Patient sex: M
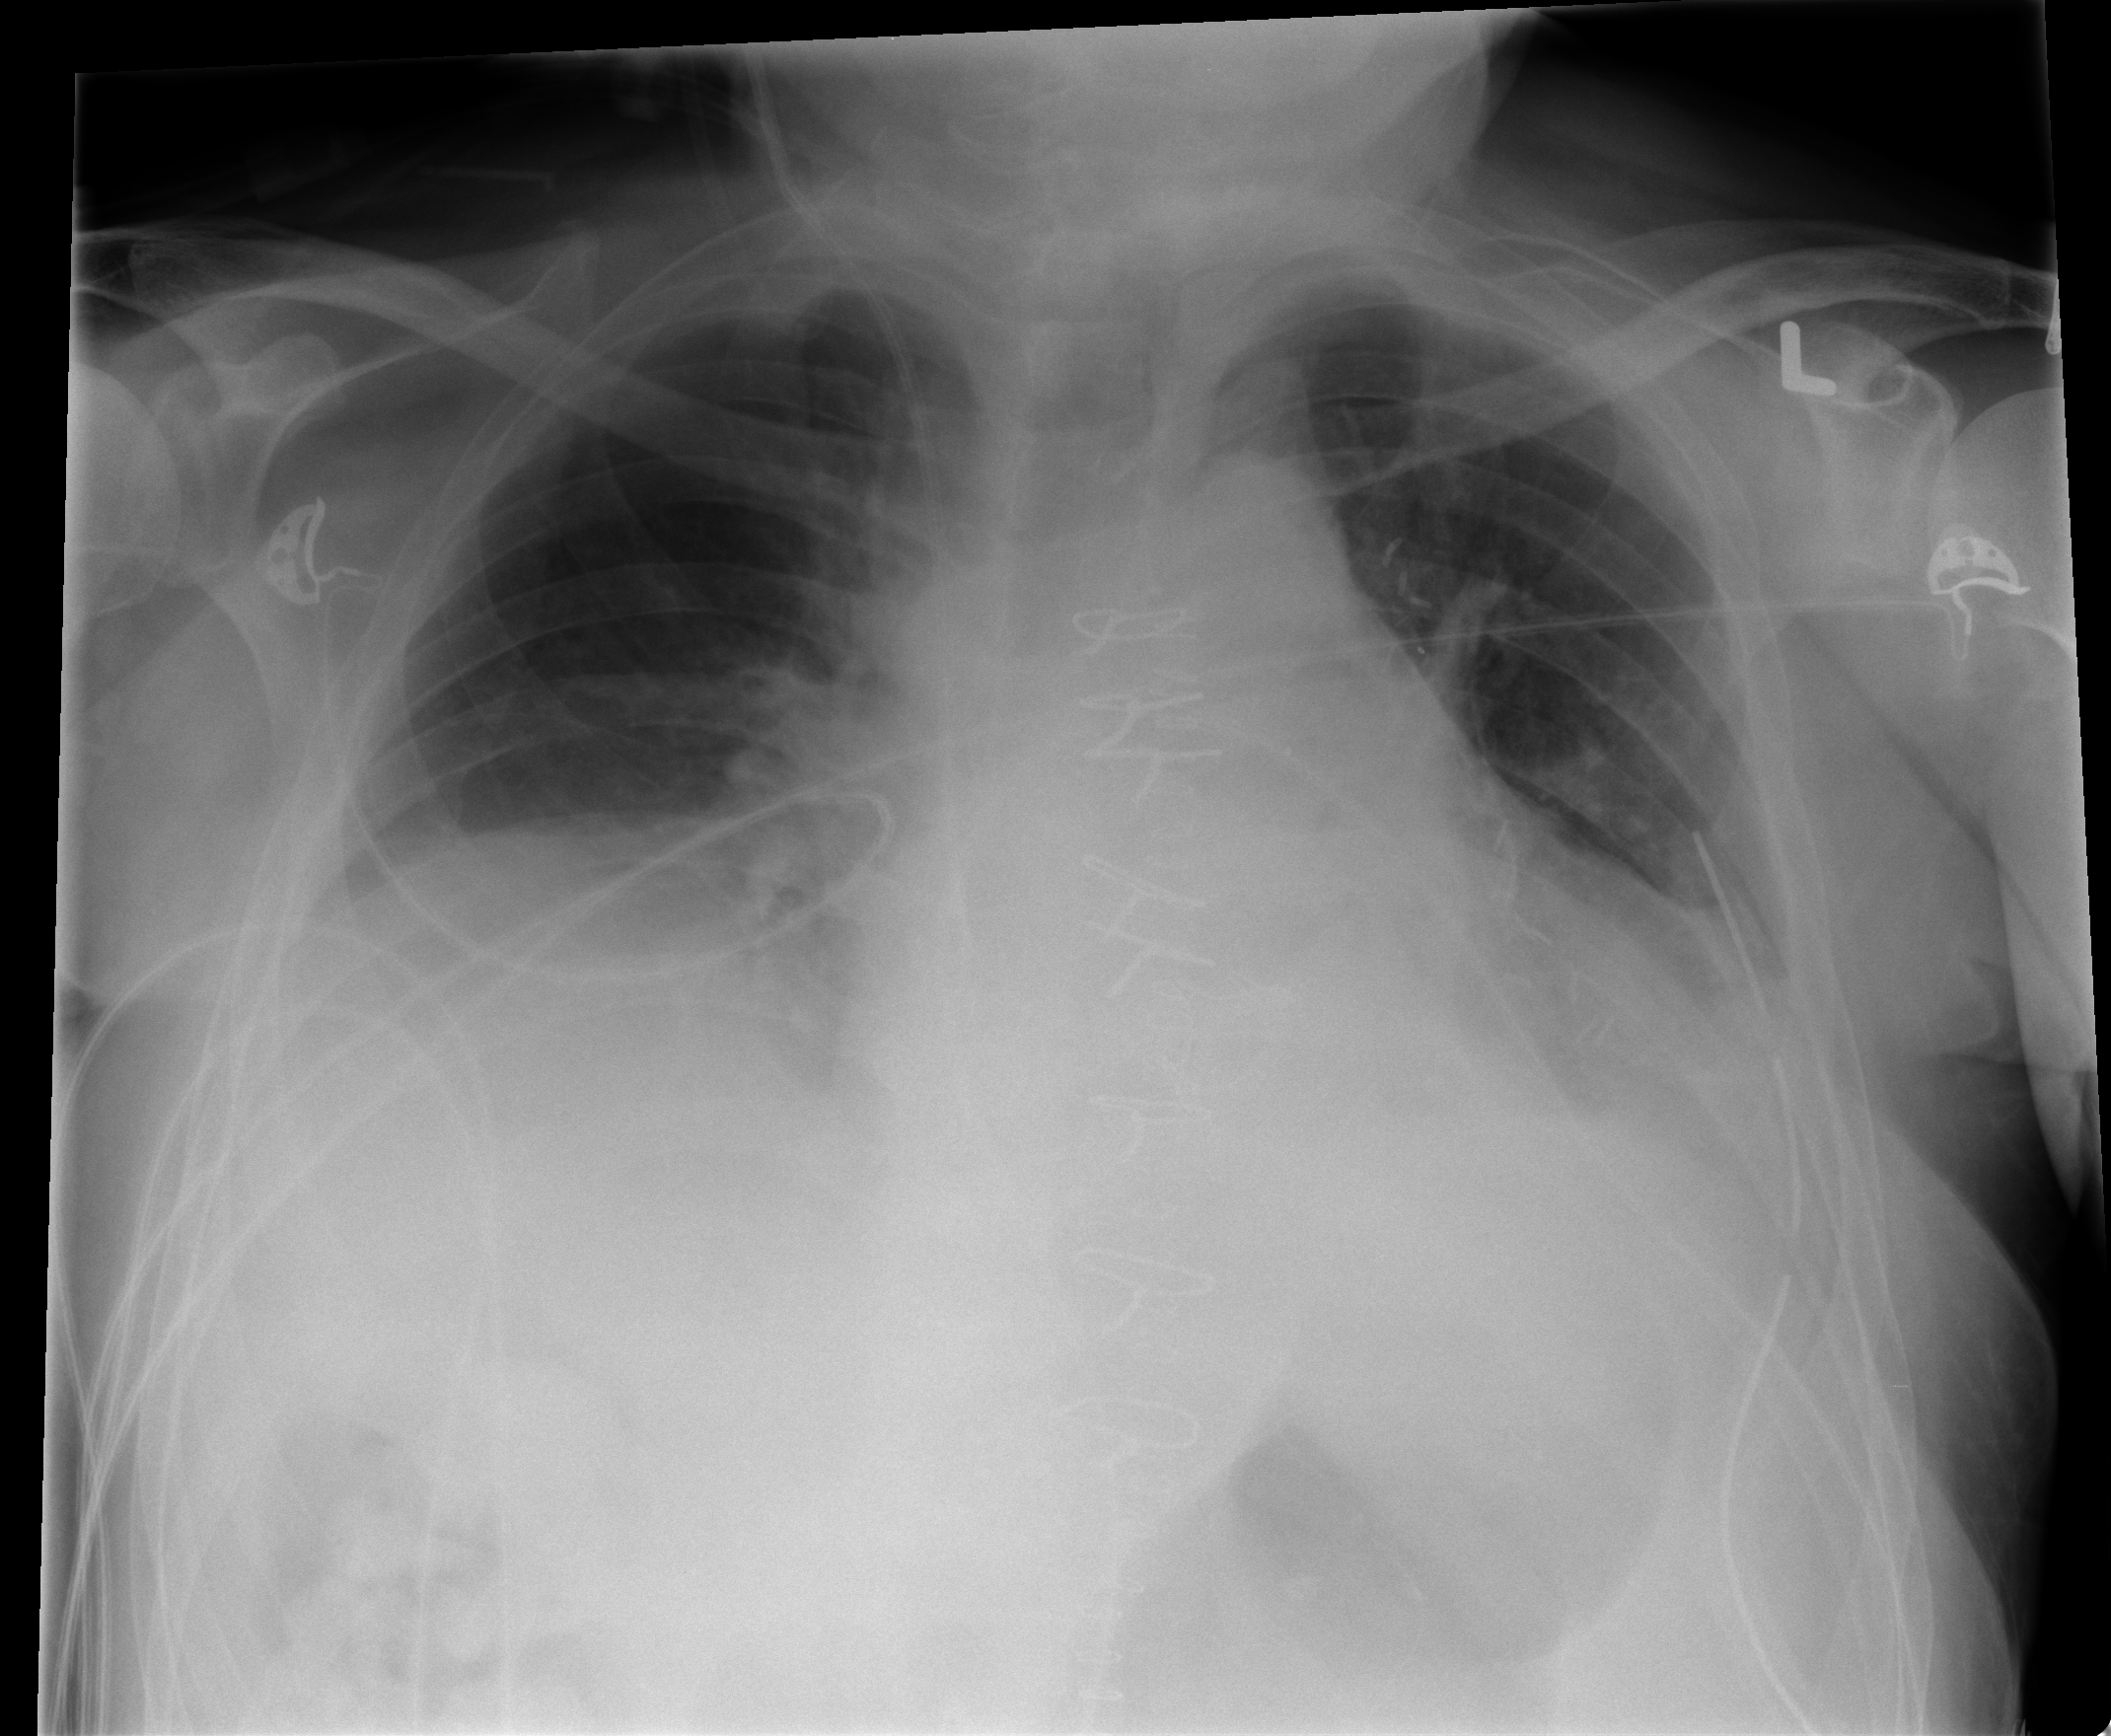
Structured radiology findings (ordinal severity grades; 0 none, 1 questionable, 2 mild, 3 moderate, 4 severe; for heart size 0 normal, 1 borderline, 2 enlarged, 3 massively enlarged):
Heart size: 2
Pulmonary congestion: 0
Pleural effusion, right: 1
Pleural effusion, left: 2
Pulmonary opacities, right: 0
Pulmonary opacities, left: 0
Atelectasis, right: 1
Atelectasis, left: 1